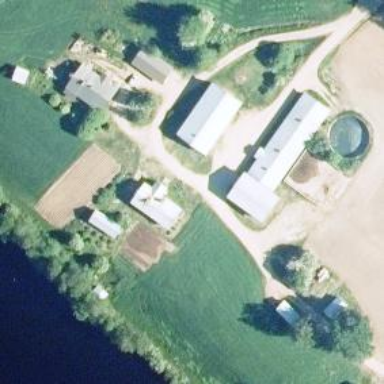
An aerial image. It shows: Farmyard area.